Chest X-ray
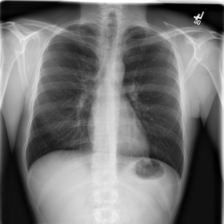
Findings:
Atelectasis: negative
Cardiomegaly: negative
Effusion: negative
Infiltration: negative
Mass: negative
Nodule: negative
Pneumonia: negative
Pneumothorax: negative
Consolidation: negative
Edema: negative
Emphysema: negative
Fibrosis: negative
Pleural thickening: negative
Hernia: negative